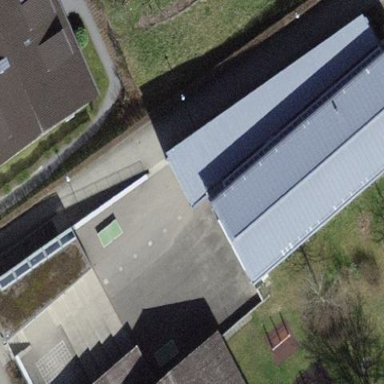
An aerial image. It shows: School building.